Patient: sex F, age 26
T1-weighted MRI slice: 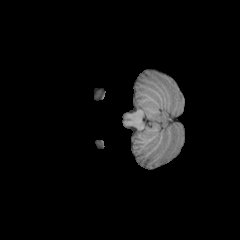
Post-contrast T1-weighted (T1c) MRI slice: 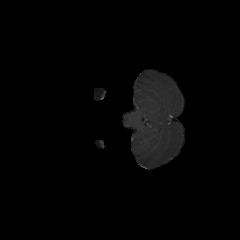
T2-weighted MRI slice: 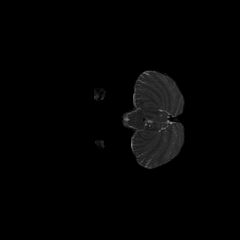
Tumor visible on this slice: no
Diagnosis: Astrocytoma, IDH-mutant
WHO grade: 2